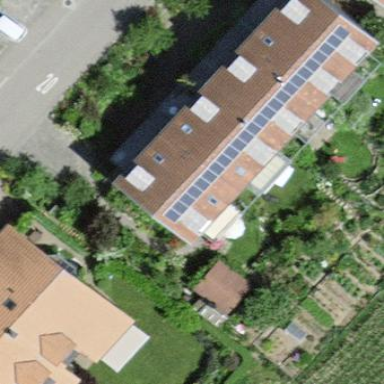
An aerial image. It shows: Simple and straightforward house.